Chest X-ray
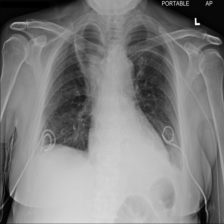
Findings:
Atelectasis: negative
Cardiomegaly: negative
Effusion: positive
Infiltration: negative
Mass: negative
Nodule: negative
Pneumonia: negative
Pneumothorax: negative
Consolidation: negative
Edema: negative
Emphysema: negative
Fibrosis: negative
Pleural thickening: negative
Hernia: negative